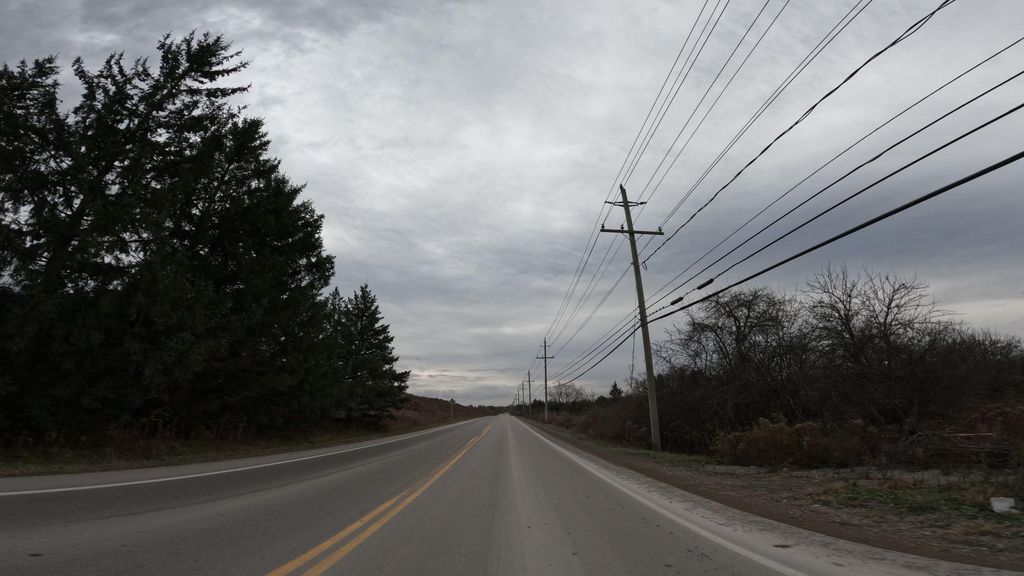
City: hamilton